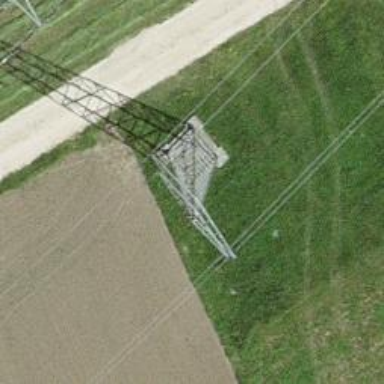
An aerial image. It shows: Lattice structure tower used for power distribution.